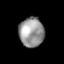
Tissue: prostate
Cell type: Epithelial cells
Senescence score: 0.2645
Nuclear area (px): 728
Mean DAPI intensity: 148.809